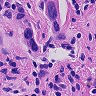
Metastatic tissue present: yes